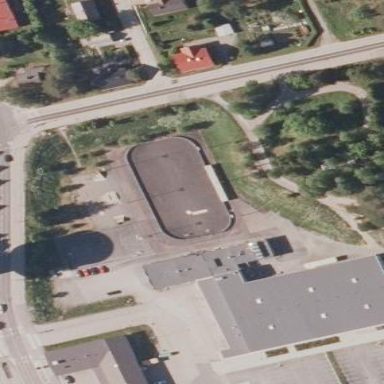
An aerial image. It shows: Ice rink in leisure land.